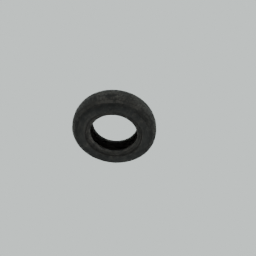
Label: mechanical